Chest X-ray:
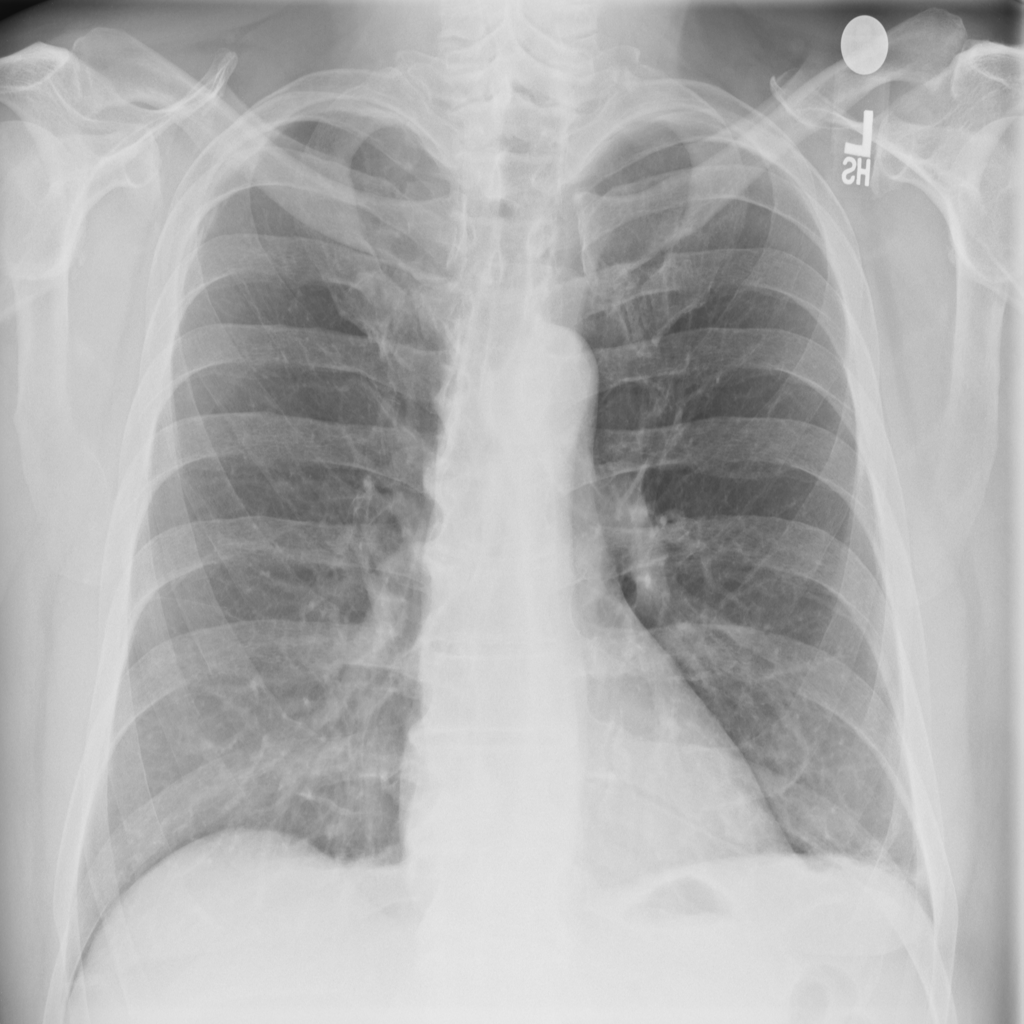
No abnormal finding: yes